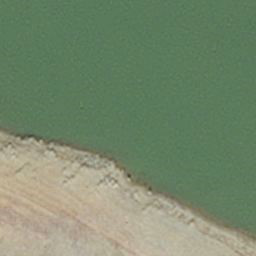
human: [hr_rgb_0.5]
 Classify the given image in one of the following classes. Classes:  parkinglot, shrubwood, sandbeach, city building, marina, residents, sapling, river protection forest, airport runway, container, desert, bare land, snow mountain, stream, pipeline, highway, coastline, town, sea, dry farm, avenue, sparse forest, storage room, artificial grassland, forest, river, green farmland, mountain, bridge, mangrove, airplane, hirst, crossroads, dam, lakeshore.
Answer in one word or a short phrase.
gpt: hirst